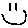
Label: smiley face